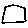
Label: square